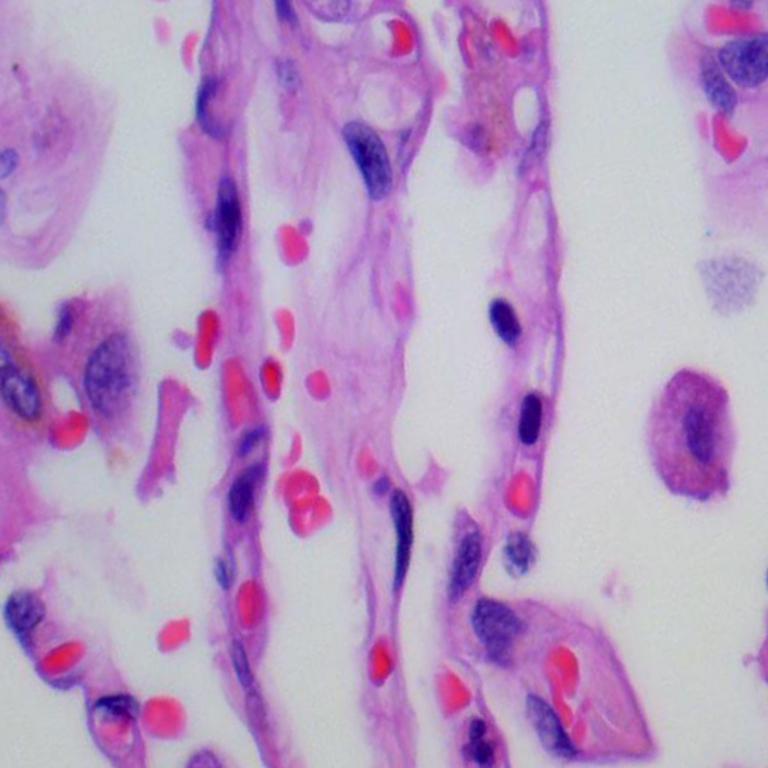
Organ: lung
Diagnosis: benign